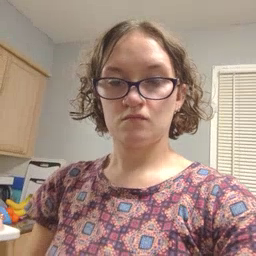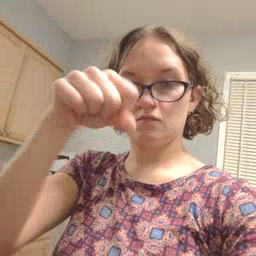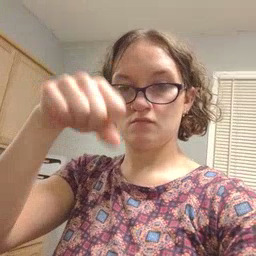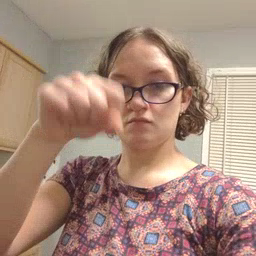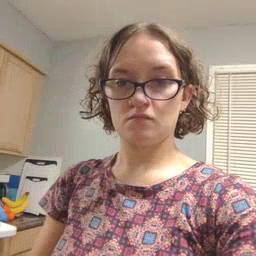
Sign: yes